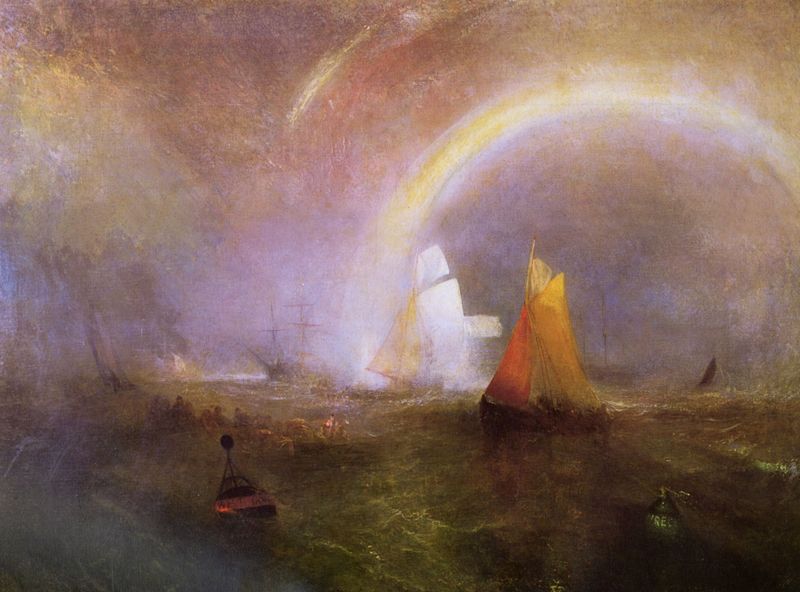
Titel: Die Wrackboje
Künstler: William Turner
Standort: Liverpool
Institution: Walker Art Gallery
Schlagwörter: blau, dunkel, feuer, gemälde, gewitter, himmel, meer, schatten, wasser, weiß, wolken, gelb, grün, impressionismus, landschaft, menschen, see, ufer, bewegung, braun, bunt, grau, hell, licht, orange, schwarz, rot, wolke, öl, natur, spiegelung, wind, pastos, rauch, sonne, gold, realismus, england, kontrast, rosa, boot, boote, kahn, rund, chaos, bewölkt, gischt, schiff, schiffe, segel, segelboot, segelschiffe, sommer, welle, wellen, bogen, mast, segelschiff, farben, dunst, lila, nebel, violett, rauh, masten, fluß, romantik, ölgemälde, luft, orkan, schiffbruch, schlacht, seenot, sturm, stürmisch, turner, unruhe, unwetter, wellengang, wetter, wogen, duktus, stimmung, segelboote, takelage, unscharf, ozean, segeln, regen, diesig, strahlen, regnerisch, schwimmen, flusslandschaft, regatta, seegang, fisch, diffus, romantisch, blitz, lichtspiel, zeichnerisch, atmosphäre, grüb, zentrum, marine, donner, lichtschein, rettung, farbenspiel, grell, boie, boje, regenbogen, böen, lau, gondel, schifffahrt, sehgel, farbpalette, dreimaster, noah, bojen, william turner, strum, seekrieg, kanonenfeuer, bewegtes wasser, flösse, positionslicht, regatt, regebbogen, schiffbrüchihe, schwimmkörper, seesturm, sgelboote, spritzig, stimungsbild, tournez, umwölbt, wellenreiter, weööem, magisch, eer, ün, sa, wolkcen, regenbigen, regenboge, alex turner